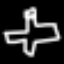
Label: airplane